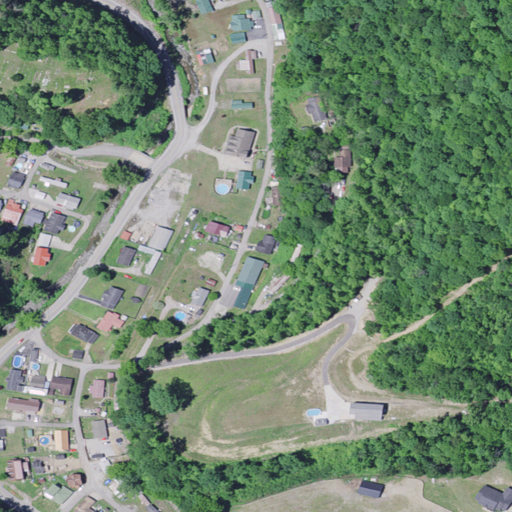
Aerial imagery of plain(s) in Kentucky named Jerry Bottom containing deciduous forest, low intensity development, medium intensity development, open development, pasture, and high intensity development